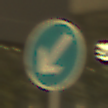
Verkehrszeichen: VorgeschriebeneVorbeifahrtLinks
Umgebung: Outdoor, Urban
Tageszeit: Night
Wetter: Overcast
Licht: Artificial
Jahreszeit: NotSpecified
Kontrast: MediumContrast